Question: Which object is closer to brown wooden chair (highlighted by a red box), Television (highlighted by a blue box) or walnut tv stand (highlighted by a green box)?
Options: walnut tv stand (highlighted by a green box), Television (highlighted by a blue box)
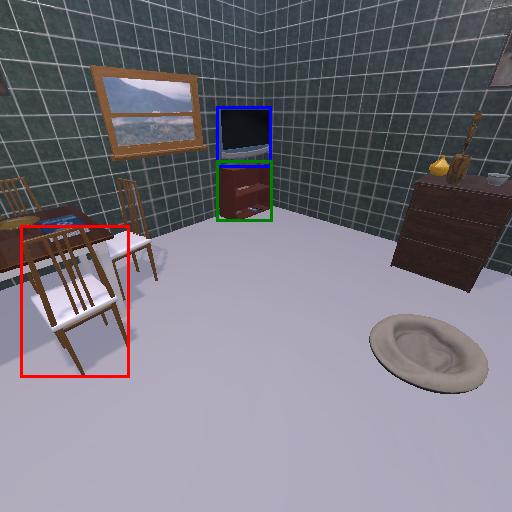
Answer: walnut tv stand (highlighted by a green box)